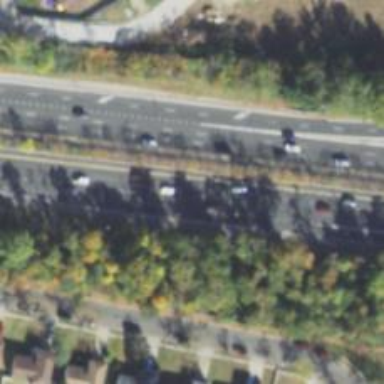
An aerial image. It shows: Asphalt motorway.